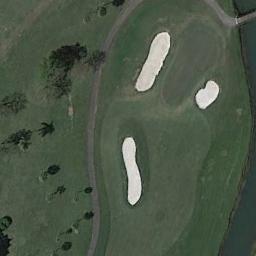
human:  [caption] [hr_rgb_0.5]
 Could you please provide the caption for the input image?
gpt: There is a winding road and a bunker .

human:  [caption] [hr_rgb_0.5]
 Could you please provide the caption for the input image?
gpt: There are a few bunkers and a few paths on the large green lawn on the golf course and many trees .

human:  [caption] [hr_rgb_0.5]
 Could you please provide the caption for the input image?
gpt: The golf course has a putting green, Some barrier trees and three sandpits and a road goes through the golf course .

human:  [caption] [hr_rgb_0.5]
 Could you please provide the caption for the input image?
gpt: Many trees are near the golf course .

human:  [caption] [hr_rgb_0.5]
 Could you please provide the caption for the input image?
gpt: There are three bunkers and a path on the golf course .